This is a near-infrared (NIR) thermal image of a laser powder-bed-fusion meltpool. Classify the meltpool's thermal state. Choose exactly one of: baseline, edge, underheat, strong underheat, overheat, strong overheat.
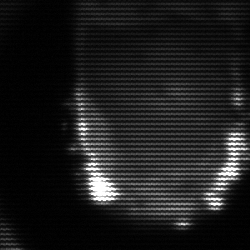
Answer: baseline